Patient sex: M
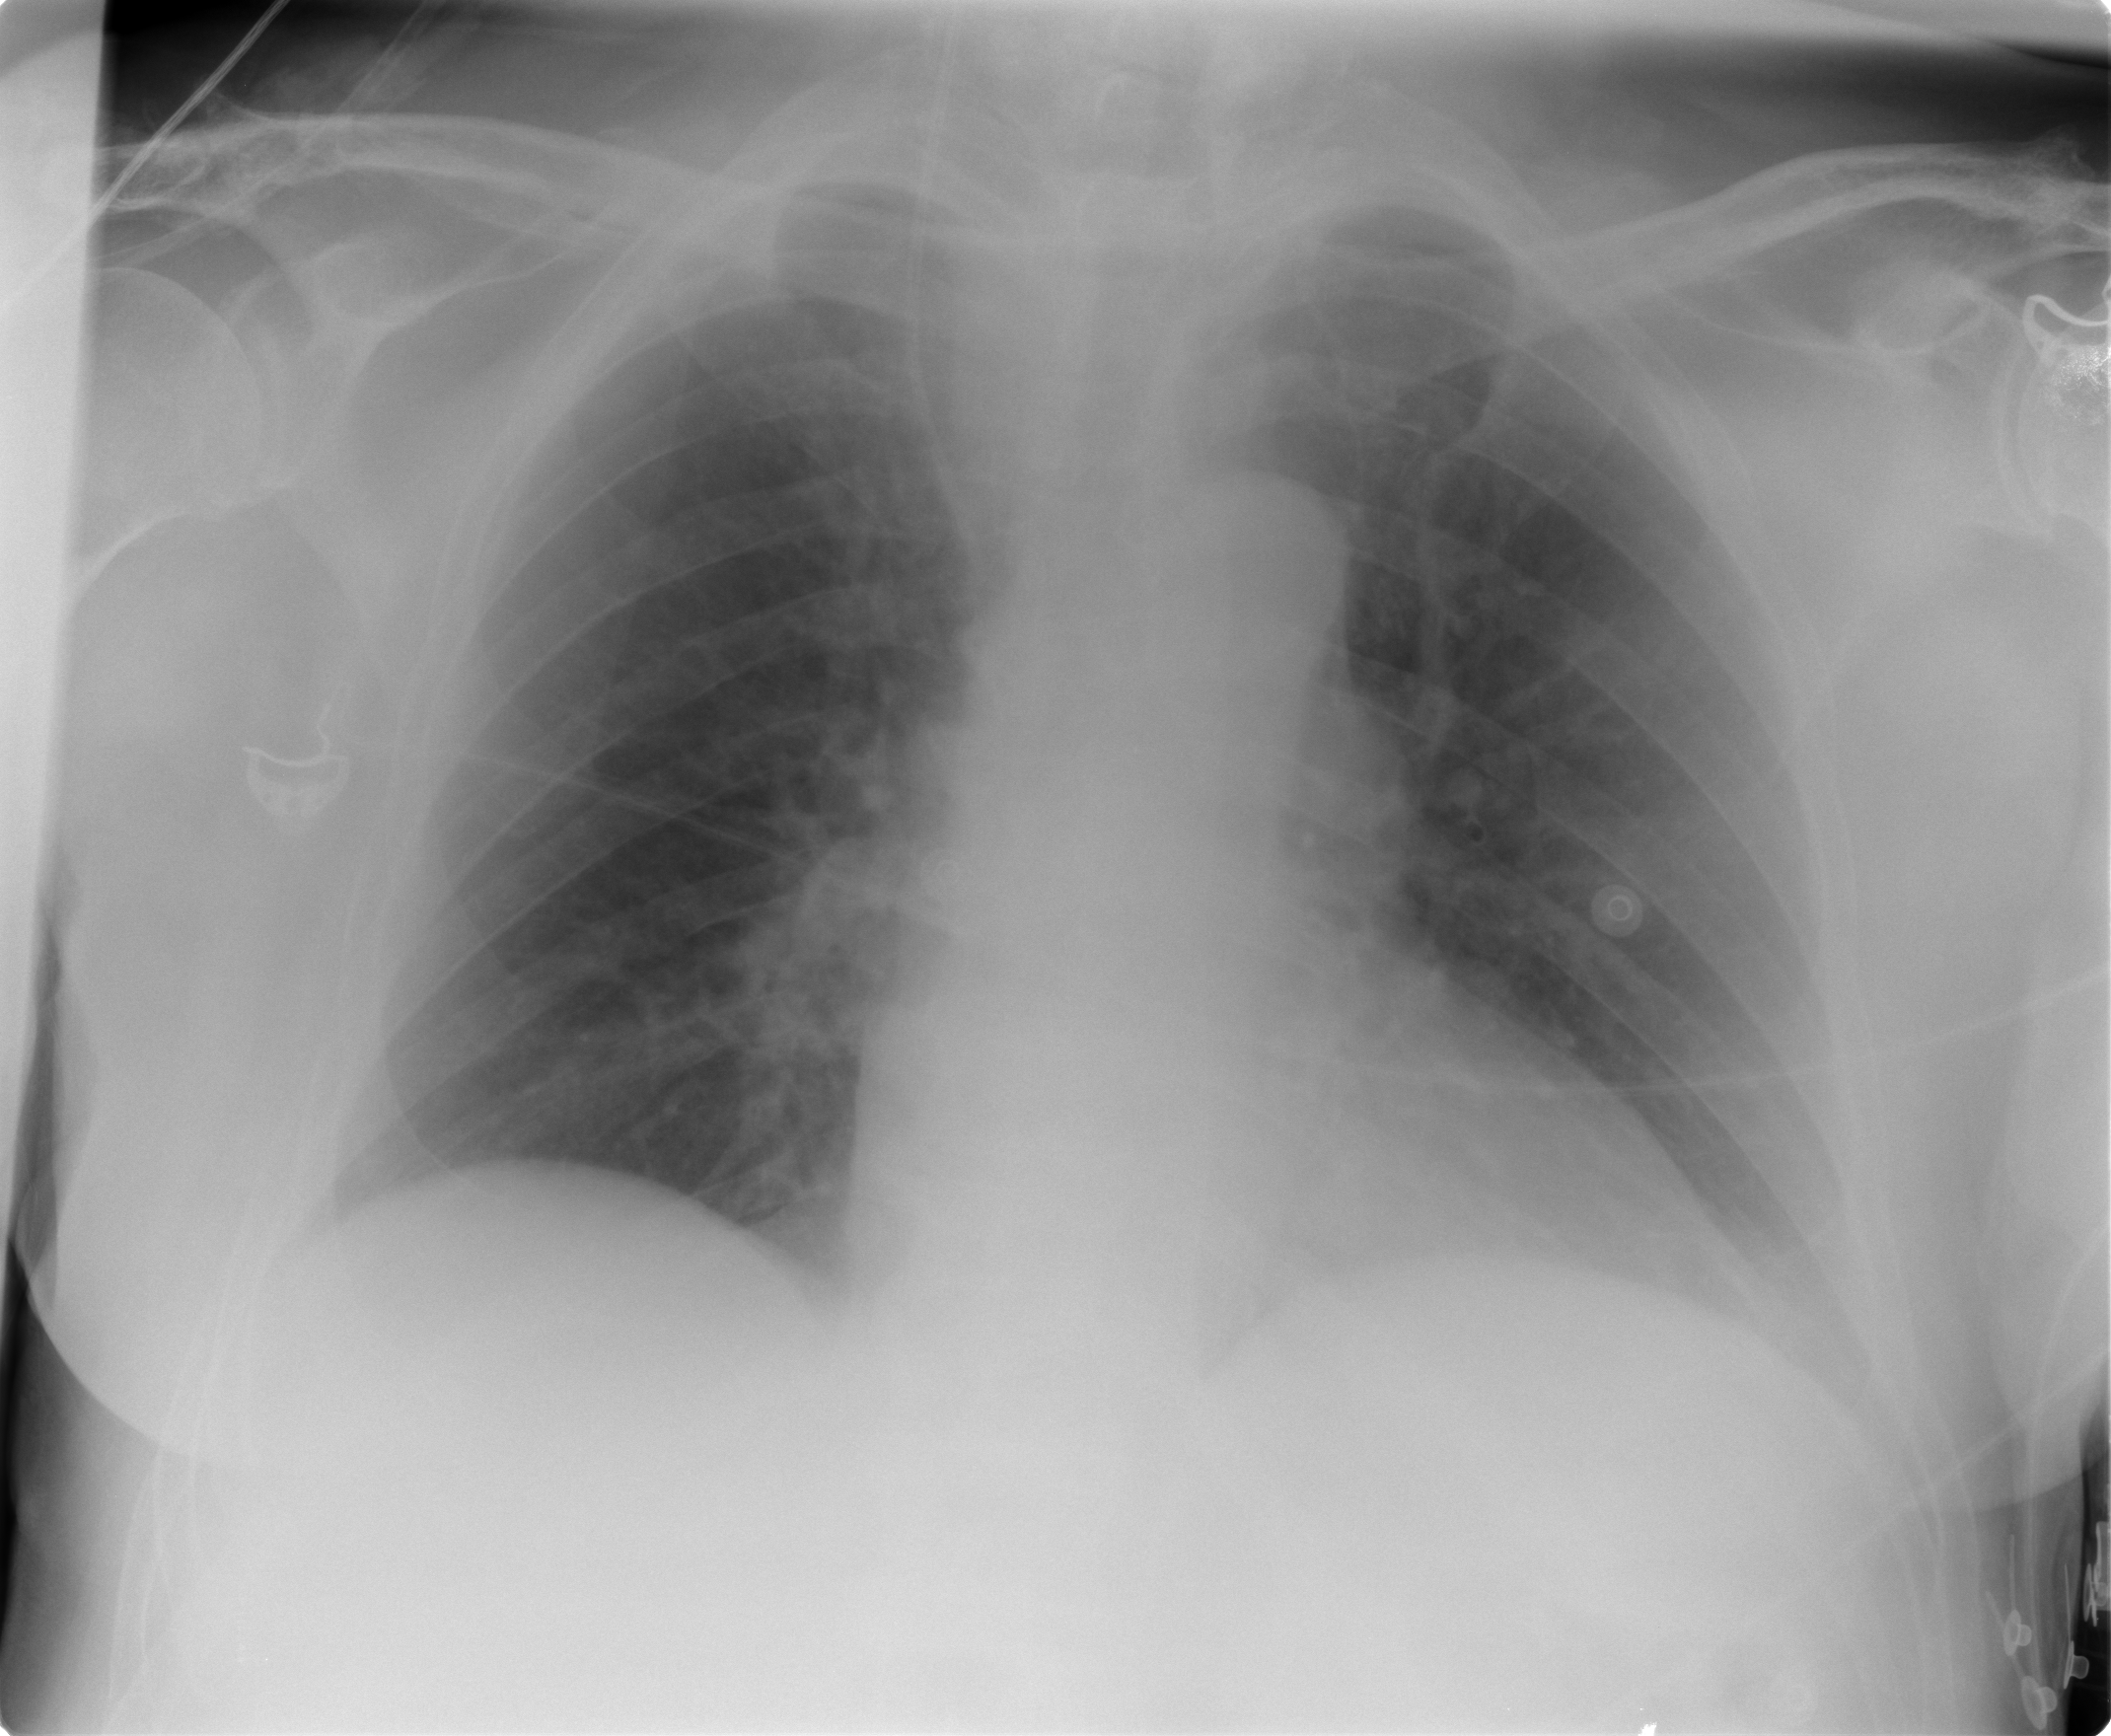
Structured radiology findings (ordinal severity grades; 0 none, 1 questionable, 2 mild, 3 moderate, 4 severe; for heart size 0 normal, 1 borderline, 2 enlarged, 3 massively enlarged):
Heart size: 2
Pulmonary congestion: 1
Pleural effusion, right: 1
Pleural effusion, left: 2
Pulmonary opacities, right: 0
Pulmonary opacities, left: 0
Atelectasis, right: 0
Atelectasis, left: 2